Question: As in the sof question <URL>
I am able to use numpy and matplotlib from python interpreter directly. In addition as suggested I have added the path to the matplotlib to the PYTHONPATH. But intellij still does not find those modules. I am on os/x mavericks.

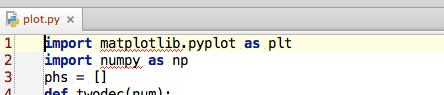
Answer: I found the answer by digging into Intellij documentation. The Module needs to be set to a Python interpreter library from Project settings| Modules | (Choose the module from middle pane ) | Dependencies tab on the right pane
<URL>